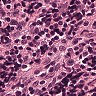
Metastatic tissue present: no